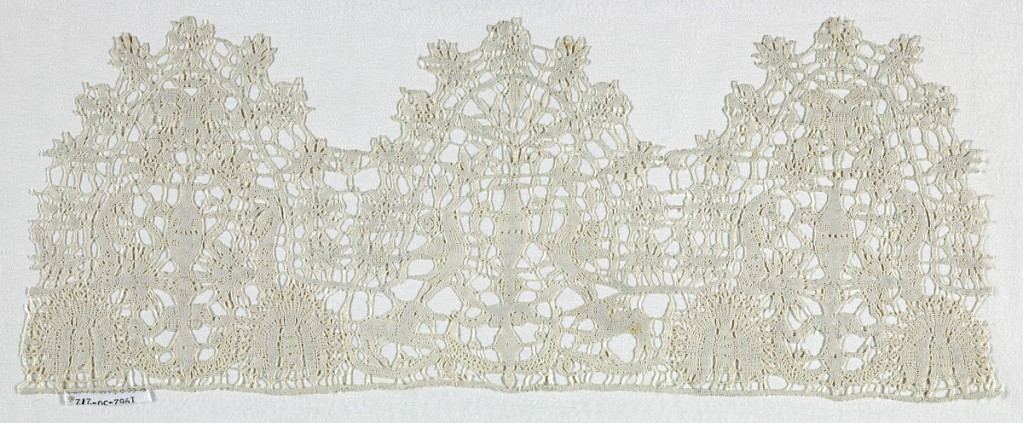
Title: Border
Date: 17th century
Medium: linen Technique: bobbin lace, discontinuous tape
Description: Border with a repeat pattern of three large rounded pendants. In each, a central motif is comprised of a siren surmounted by a vase with a rising, foliated spray. Flanking the central motif are birds in flight, animals and peacocks. Each pendant is framed by a border of stylized floral forms.